You are looking at the wavelet scalogram of a bearing's acceleration signal. What is the most likely bearing condition (normal, inner_race, outer_race, ball)?
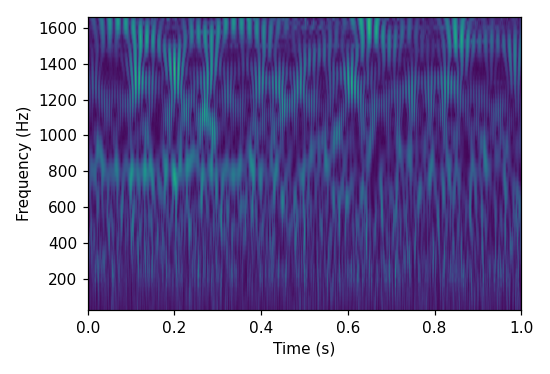
Answer: outer_race